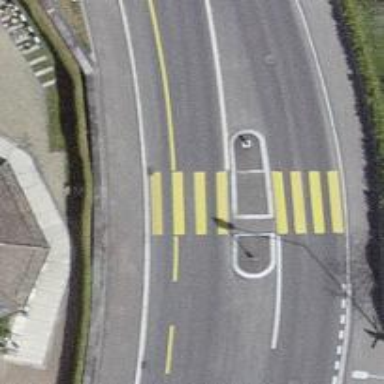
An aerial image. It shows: Uncontrolled zebra crossing with notable zebra markings.